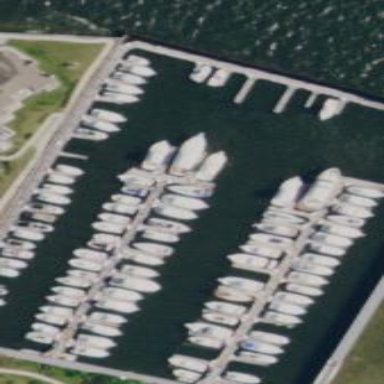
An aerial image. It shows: Marina area for leisure land.